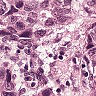
Metastatic tissue present: yes